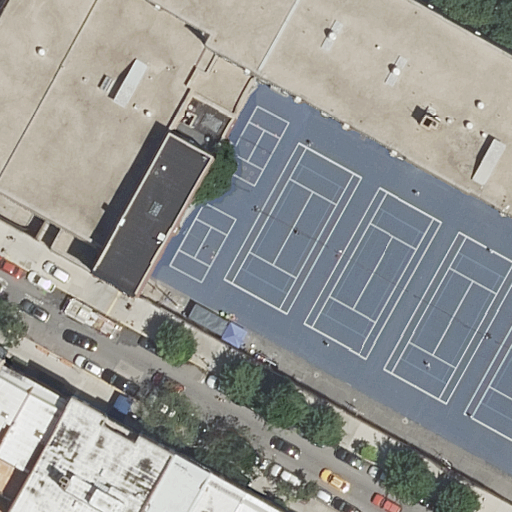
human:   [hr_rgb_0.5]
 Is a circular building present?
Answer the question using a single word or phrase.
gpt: no

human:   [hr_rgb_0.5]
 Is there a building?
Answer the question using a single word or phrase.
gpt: yes

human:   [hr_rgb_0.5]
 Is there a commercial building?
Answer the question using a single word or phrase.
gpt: no

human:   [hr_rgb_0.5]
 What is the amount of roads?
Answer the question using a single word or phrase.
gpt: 1

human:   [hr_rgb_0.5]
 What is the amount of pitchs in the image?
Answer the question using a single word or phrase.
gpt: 1

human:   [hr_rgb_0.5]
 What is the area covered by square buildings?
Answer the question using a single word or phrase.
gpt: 0m2

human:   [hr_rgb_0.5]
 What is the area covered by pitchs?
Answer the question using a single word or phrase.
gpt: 649m2

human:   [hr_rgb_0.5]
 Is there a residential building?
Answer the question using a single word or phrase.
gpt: yes

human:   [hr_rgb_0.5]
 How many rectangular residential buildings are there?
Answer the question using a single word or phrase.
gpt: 5

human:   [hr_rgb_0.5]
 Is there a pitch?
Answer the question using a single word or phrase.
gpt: yes

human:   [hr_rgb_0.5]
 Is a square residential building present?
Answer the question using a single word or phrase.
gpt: no

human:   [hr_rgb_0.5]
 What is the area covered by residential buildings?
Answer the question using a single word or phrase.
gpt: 793m2

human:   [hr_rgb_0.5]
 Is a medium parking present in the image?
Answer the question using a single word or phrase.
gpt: no

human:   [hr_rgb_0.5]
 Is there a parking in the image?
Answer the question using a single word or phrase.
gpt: yes

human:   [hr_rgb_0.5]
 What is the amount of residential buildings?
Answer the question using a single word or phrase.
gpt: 5

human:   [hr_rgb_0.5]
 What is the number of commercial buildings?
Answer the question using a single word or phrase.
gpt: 0

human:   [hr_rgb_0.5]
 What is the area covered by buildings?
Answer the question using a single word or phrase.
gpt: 2623m2

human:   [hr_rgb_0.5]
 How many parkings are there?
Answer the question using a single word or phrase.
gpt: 1

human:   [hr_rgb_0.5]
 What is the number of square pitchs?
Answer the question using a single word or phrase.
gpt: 0

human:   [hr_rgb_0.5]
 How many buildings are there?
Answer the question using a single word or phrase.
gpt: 7

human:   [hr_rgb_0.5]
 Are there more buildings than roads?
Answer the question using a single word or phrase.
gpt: yes

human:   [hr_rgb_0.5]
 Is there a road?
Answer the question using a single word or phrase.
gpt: yes

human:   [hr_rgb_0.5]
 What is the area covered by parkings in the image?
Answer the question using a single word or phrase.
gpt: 703m2

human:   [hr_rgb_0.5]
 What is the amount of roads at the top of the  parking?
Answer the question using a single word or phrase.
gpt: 0

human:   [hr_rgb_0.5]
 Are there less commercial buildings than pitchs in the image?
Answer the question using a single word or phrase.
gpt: yes

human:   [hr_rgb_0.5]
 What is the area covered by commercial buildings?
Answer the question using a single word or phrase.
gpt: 0m2

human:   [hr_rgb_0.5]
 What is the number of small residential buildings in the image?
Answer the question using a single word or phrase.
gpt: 3

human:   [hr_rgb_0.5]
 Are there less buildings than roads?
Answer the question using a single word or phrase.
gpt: no

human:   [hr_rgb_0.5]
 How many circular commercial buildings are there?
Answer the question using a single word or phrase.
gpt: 0

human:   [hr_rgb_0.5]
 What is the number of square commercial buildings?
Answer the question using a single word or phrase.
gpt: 0

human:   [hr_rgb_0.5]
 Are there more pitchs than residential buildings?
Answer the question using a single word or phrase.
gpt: no

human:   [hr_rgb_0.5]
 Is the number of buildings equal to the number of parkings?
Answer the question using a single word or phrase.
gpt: no

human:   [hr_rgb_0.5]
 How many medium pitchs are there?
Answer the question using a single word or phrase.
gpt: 0

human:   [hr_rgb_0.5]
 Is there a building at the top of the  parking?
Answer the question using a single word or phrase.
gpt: yes

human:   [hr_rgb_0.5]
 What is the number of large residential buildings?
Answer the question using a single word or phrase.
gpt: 0

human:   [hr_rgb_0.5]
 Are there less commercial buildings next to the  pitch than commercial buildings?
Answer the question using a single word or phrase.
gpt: no

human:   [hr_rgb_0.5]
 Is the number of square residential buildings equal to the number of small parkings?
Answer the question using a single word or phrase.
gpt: yes

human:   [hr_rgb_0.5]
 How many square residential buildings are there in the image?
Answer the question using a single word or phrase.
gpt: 0

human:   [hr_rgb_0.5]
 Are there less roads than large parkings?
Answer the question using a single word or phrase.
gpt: no

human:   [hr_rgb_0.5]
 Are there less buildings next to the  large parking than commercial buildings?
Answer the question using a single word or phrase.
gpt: no

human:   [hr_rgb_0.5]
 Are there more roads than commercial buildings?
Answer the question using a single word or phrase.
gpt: yes

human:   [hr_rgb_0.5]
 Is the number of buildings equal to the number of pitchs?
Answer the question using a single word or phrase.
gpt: no

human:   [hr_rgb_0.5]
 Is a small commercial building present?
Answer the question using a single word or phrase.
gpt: no

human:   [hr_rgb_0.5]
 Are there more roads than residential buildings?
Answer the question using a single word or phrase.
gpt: no

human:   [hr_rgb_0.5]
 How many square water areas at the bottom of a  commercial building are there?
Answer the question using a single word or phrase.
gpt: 0

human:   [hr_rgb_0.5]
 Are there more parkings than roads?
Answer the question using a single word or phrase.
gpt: no

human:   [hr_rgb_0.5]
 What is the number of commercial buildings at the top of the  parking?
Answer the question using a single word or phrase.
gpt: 0

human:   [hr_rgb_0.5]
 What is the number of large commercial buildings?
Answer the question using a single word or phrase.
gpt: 0

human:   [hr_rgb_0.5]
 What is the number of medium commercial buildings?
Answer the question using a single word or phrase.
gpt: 0

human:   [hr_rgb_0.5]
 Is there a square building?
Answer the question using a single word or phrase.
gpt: no

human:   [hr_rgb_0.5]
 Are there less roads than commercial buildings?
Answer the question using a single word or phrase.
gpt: no

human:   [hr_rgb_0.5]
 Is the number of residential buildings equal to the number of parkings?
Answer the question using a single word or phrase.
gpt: no

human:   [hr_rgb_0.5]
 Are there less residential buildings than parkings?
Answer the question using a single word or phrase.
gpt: no

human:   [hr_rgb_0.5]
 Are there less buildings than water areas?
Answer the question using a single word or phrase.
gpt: no

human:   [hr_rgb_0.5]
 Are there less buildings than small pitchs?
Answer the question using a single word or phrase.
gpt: no

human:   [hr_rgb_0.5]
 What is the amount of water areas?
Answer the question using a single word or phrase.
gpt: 0

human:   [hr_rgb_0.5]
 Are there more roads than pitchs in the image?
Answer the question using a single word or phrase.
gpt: no

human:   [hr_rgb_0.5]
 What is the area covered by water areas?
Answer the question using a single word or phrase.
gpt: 0m2

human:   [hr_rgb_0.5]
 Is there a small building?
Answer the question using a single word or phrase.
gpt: yes

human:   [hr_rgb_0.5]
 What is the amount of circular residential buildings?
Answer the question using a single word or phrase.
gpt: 0

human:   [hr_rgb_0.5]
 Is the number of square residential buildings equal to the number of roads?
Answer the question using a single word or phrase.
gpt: no

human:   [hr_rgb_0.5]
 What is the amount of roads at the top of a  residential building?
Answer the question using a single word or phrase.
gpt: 0

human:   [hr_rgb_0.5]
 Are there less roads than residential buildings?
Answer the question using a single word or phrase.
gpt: yes

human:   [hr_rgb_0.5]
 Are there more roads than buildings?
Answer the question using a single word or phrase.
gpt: no